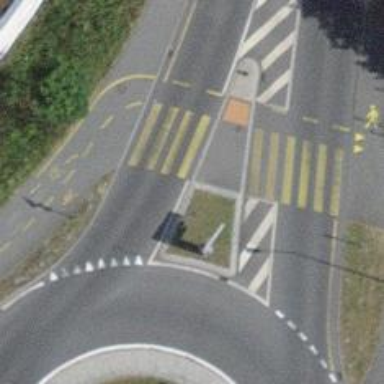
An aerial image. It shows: Kerb barrier.